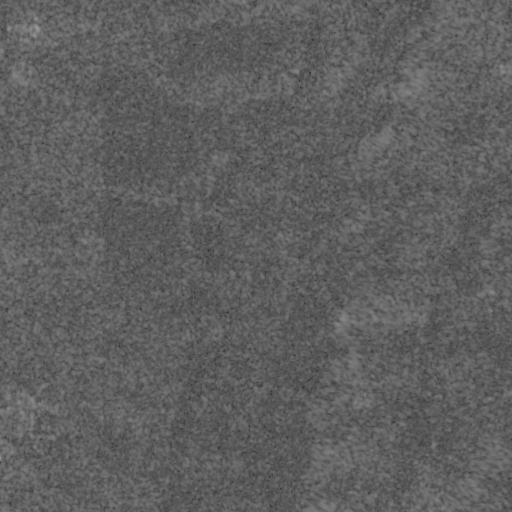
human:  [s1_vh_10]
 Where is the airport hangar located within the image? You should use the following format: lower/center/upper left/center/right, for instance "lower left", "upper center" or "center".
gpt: The airport hangar is located in the upper left of the image.
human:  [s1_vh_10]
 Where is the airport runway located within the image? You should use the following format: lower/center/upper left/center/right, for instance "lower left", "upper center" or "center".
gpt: The airport runway is located in the upper left of the image.
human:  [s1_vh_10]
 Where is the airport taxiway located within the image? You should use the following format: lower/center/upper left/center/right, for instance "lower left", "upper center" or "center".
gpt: The airport taxiway is located in the upper left of the image.
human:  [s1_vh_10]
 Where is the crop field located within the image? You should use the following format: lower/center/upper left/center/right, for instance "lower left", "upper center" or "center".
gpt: The crop field is located in the center left of the image.
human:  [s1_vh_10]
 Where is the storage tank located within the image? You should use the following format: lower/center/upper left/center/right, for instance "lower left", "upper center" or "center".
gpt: The storage tank is located in the upper right of the image.
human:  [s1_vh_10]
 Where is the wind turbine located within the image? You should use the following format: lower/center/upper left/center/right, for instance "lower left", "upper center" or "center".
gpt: The wind turbine is located in the upper right of the image.
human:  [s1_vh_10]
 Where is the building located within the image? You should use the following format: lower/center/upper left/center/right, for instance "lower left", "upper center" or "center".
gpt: There is no building in the image.

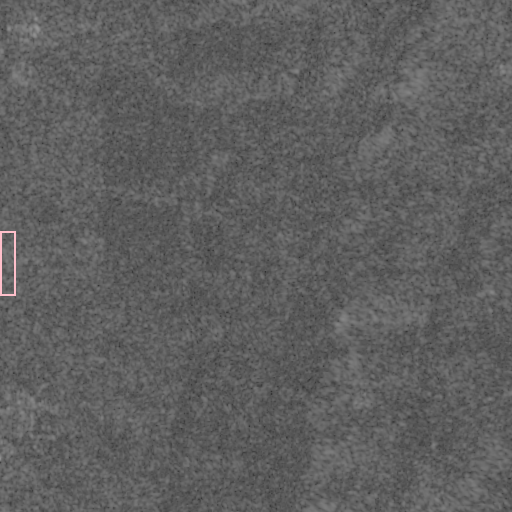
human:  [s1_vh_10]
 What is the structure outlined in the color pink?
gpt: The structure outlined in pink is a crop field.
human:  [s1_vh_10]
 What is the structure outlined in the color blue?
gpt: There is no blue outline.